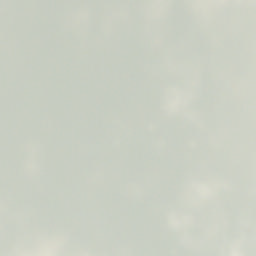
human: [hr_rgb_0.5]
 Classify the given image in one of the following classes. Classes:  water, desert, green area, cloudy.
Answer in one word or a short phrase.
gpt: cloudy